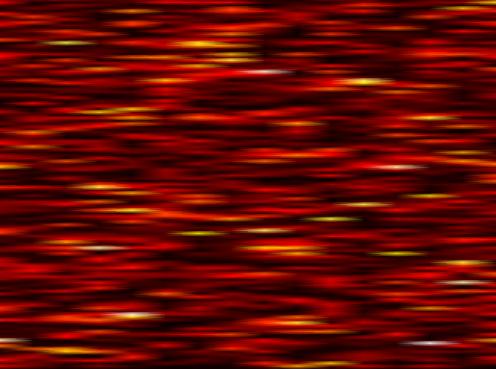
Label: WOLA